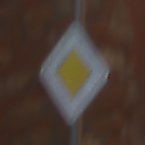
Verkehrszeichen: Vorfahrtsstrasse
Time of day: MorningAfternoon
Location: Outdoor (Urban)
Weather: Clear
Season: NotSpecified
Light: Natural